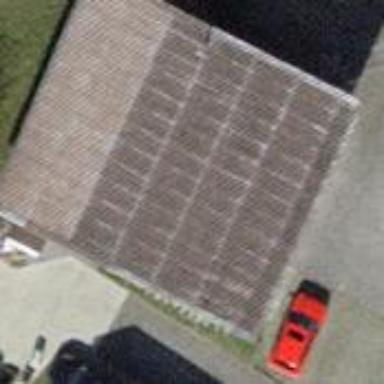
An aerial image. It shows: Shed.